Question: I have a style so defined:
'''
<?xml version="1.0" encoding="utf-8"?>
<layer-list xmlns:android="http://schemas.android.com/apk/res/android">
<item>
<shape android:shape="oval"
android:dither="true">
<solid
android:color="#CCFF0000" />
</shape>
</item>
<item android:bottom="2dp">
<shape android:shape="oval"
android:dither="true">
<solid android:color="#F44336" />
</shape>
</item>
</layer-list>
'''
I would try to draw this ->
But i can draw the shadow. I can't use android:elevation because i would maintain compability with previous versions of android. How can i simulate the shadow as in the picture?
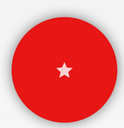
Answer: If you don't want to use elevation I suggest you to use a Shadow's picture as: <URL>